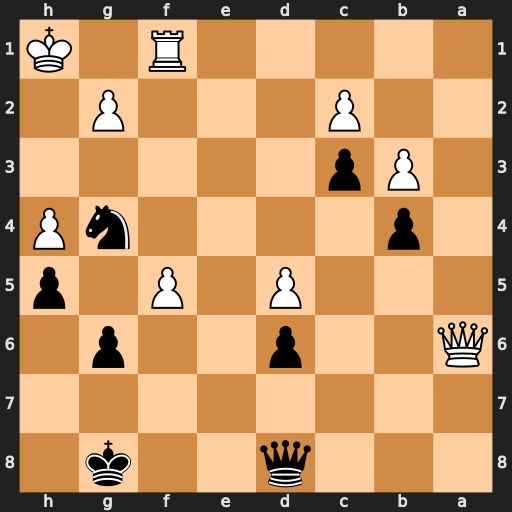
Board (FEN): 3q2k1/8/Q2p2p1/3P1P1p/1p4nP/1Pp5/2P3P1/5R1K
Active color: b
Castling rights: -
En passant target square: -
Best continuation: Qxh4+ Kg1 Qh2#